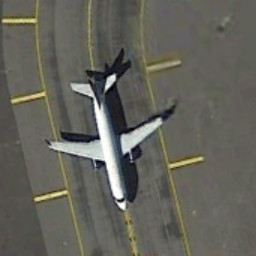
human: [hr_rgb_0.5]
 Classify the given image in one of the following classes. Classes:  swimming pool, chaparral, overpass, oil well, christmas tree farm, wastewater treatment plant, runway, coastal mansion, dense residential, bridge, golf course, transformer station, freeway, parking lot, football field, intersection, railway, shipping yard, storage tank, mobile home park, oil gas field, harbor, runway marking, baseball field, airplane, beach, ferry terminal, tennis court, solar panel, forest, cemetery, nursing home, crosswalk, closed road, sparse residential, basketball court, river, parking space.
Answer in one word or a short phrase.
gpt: airplane